Aerial crown-view tile of a tropical tree (Barro Colorado Island, Panama), acquired 20250414:
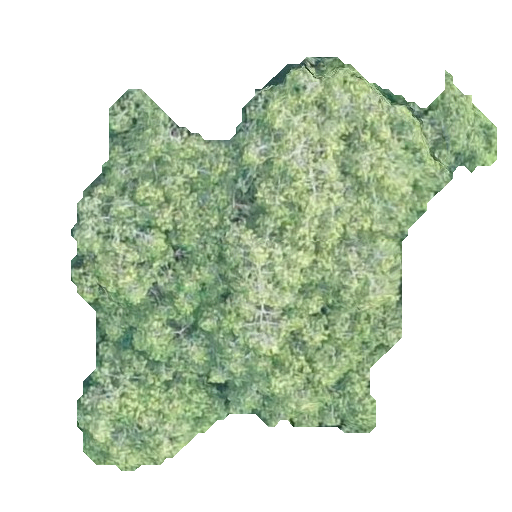
Species: Guatteria lucens
GBIF accepted scientific name: Guatteria lucens
Crown area: 165.386 m²